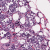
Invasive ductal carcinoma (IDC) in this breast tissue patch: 1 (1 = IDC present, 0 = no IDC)